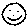
Label: smiley face